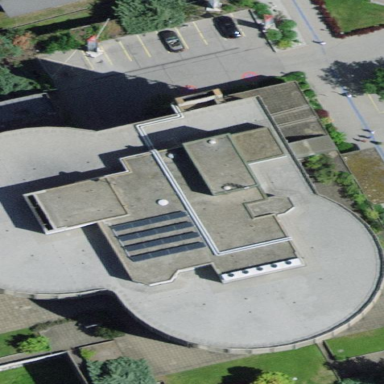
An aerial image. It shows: Hospital building.